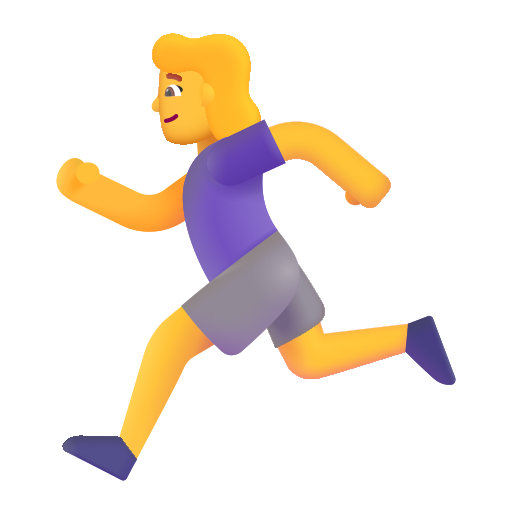
woman running color default